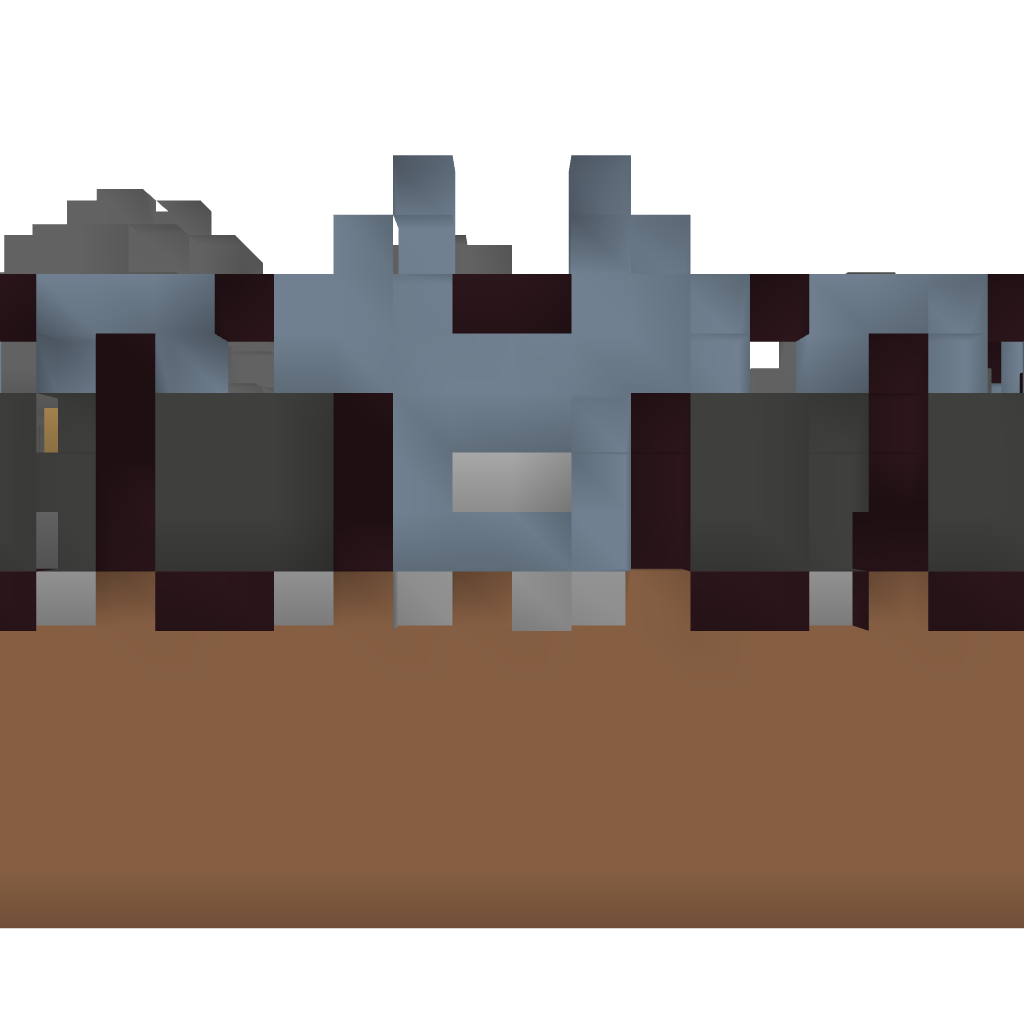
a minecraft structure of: Evil Park